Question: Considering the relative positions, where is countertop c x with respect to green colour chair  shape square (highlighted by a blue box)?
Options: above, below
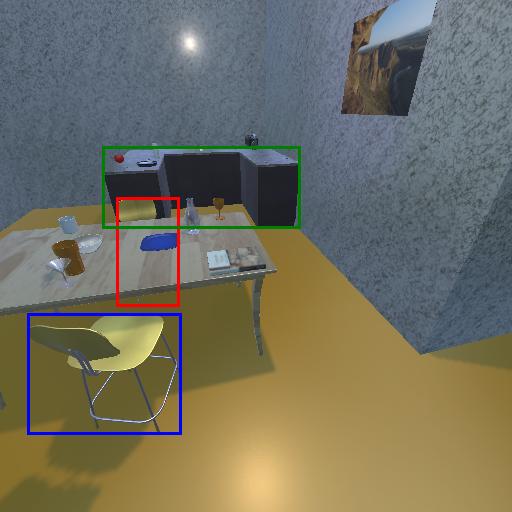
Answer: above